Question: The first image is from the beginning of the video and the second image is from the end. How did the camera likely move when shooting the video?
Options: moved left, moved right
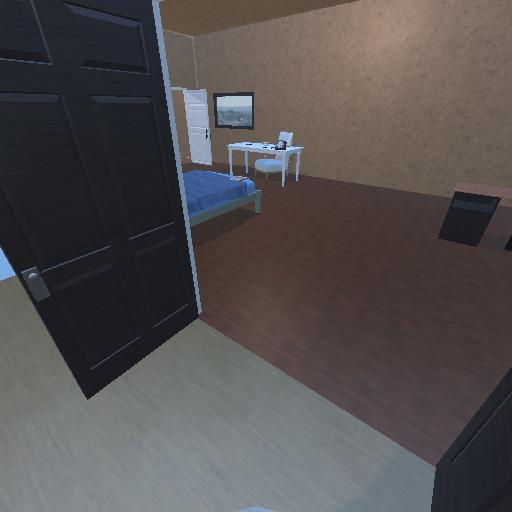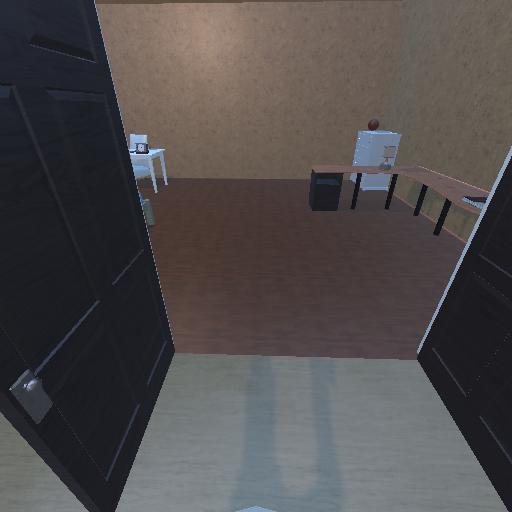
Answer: moved left